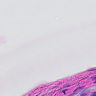
Metastatic tissue present: no